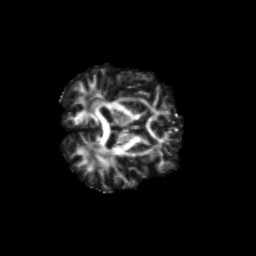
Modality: FA
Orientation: axial
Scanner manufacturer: siemens
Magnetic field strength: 3 T
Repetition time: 9.2 s
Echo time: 0.084 s